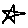
Label: star